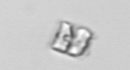
Label: Bacillariophyceae_morphotype1